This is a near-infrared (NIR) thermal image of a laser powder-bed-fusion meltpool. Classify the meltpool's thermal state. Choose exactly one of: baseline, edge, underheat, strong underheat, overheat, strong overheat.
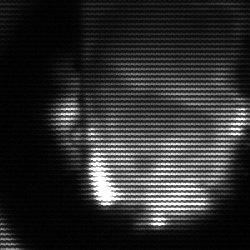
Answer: baseline